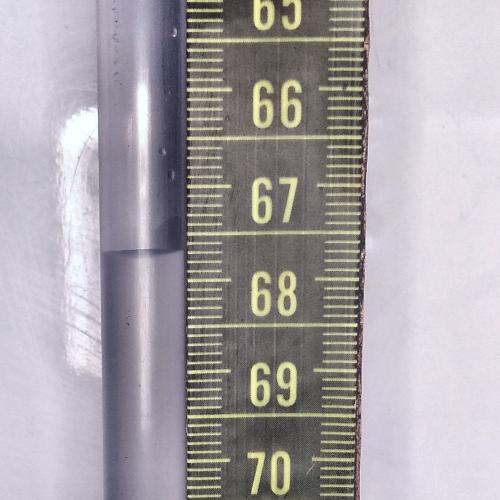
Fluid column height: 67.7 cm